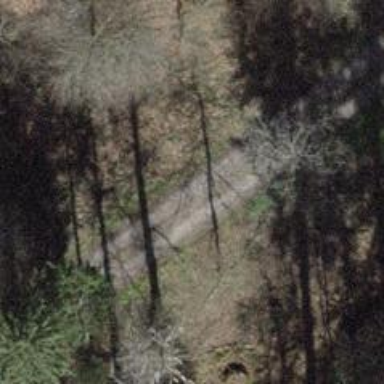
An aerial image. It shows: Track with grade 2 gravel surface.